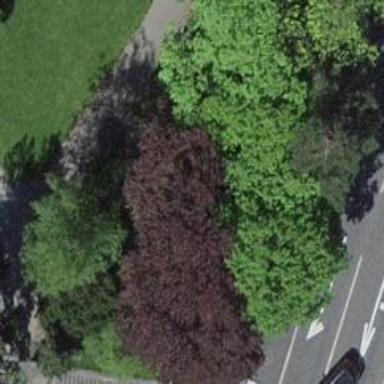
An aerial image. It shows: Broadleaved deciduous tree located in park.